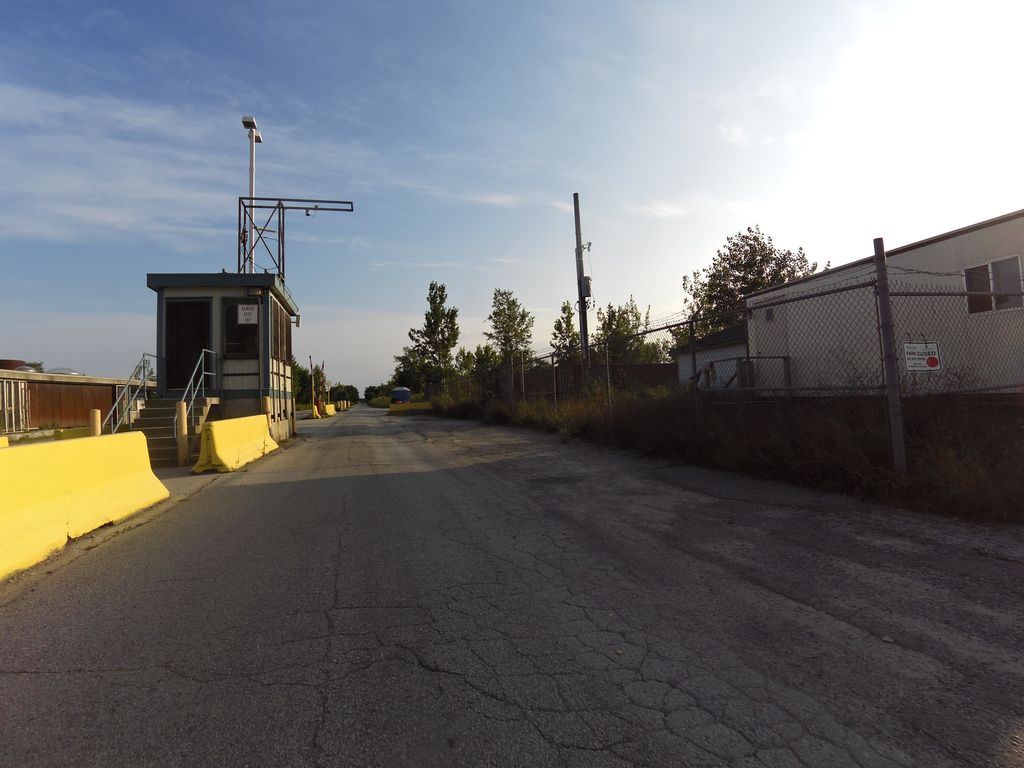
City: toronto